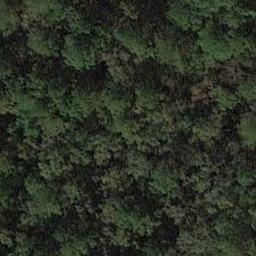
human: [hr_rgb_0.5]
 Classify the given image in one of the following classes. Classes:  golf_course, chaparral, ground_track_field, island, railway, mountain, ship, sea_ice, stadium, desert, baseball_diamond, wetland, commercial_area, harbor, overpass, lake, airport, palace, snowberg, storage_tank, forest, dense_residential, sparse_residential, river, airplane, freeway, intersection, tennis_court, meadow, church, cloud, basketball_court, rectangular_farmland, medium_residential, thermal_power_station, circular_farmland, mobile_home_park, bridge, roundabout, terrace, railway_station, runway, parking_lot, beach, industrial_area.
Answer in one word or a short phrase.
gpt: forest